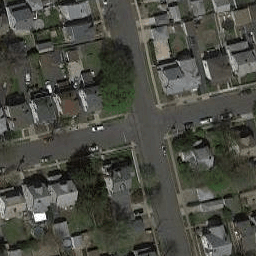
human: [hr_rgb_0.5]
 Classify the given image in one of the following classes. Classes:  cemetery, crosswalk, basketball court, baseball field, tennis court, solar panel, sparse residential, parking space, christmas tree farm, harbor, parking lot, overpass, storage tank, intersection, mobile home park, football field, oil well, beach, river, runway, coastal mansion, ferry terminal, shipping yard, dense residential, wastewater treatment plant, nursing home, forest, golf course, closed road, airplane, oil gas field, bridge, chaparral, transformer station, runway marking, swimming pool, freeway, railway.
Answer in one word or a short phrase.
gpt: intersection